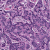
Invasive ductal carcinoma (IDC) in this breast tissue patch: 1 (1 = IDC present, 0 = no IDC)